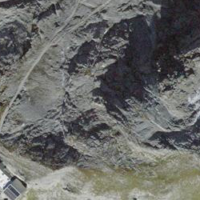
EUNIS habitat code: 48
Species observed at this site:
Prunella collaris
Asplenium viride